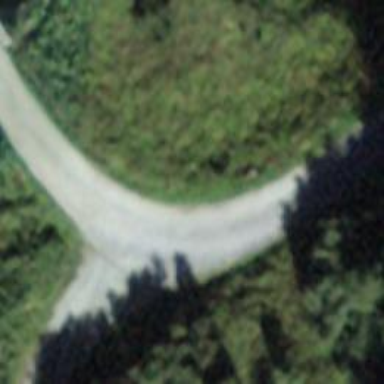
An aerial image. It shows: Unclassified road with fine gravel surface.